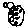
Label: moon